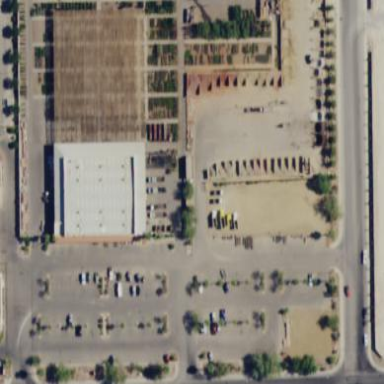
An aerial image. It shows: Plant nursery area.